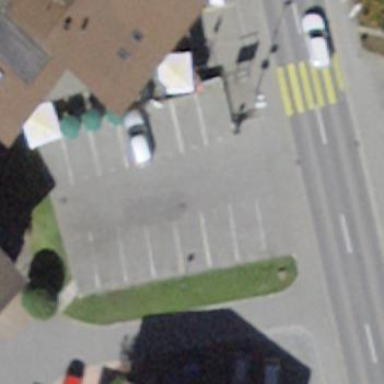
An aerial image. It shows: Parking area with surface.